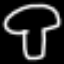
Label: mushroom